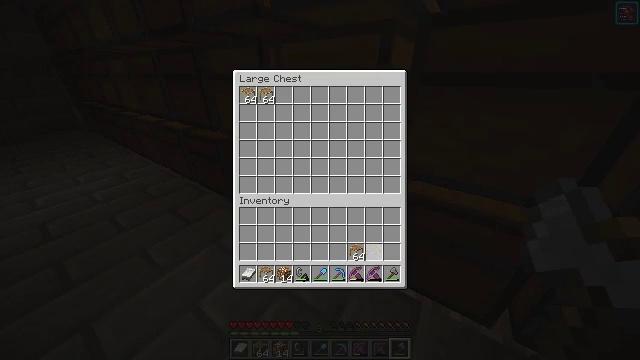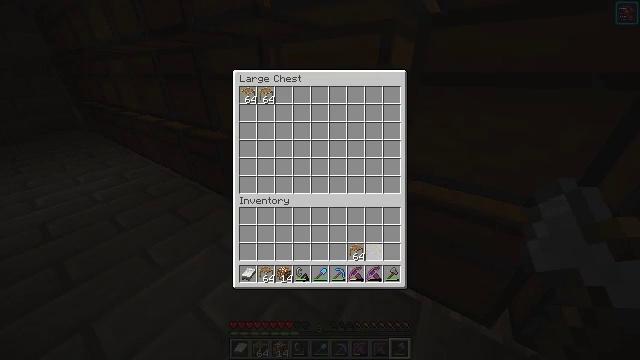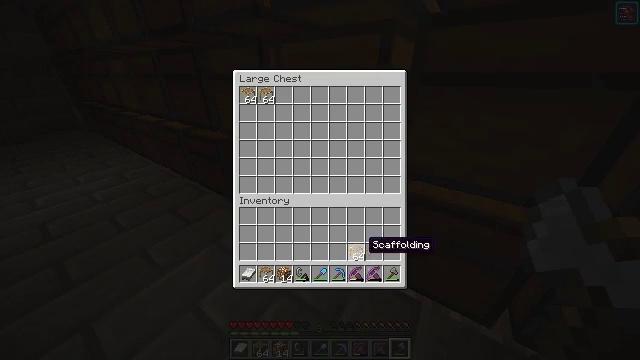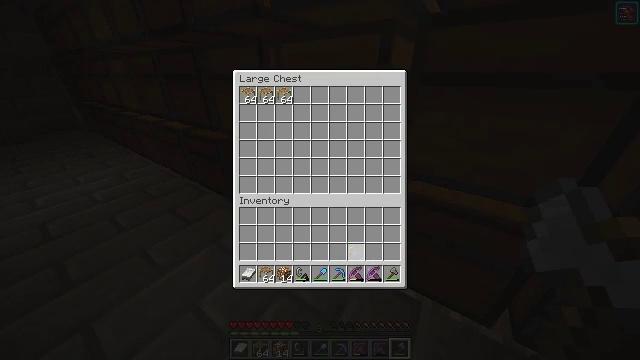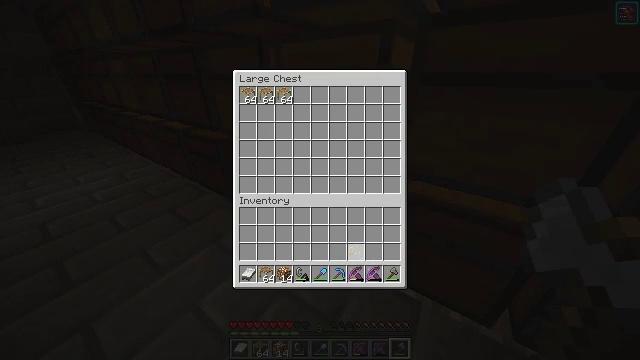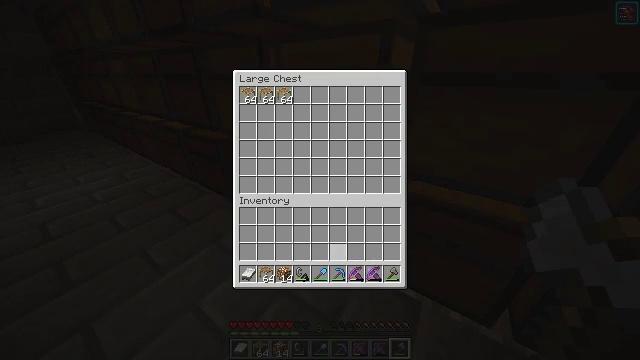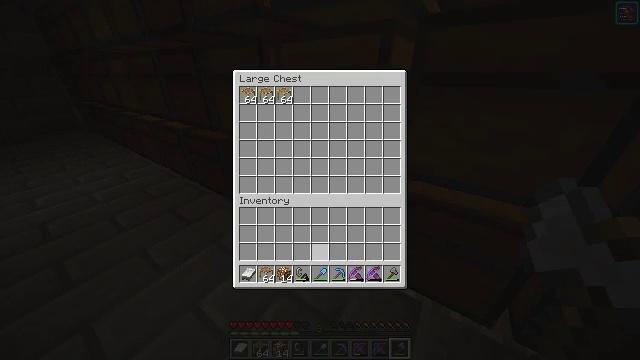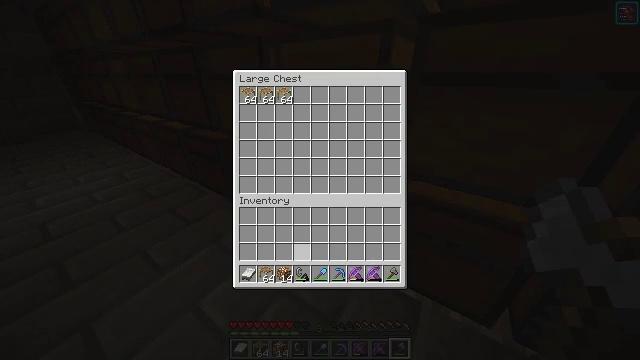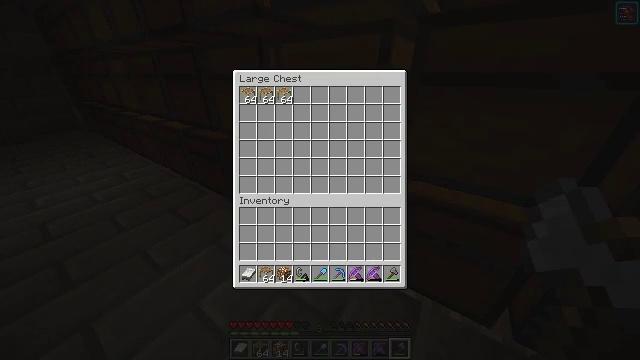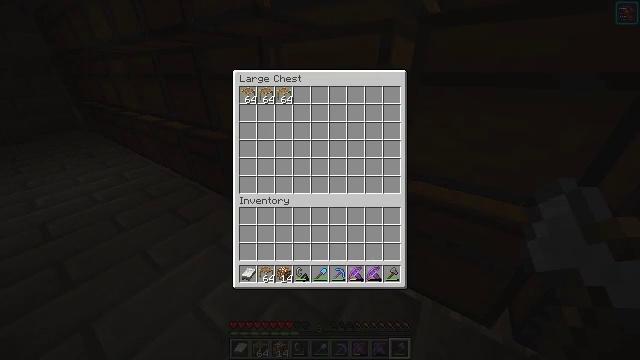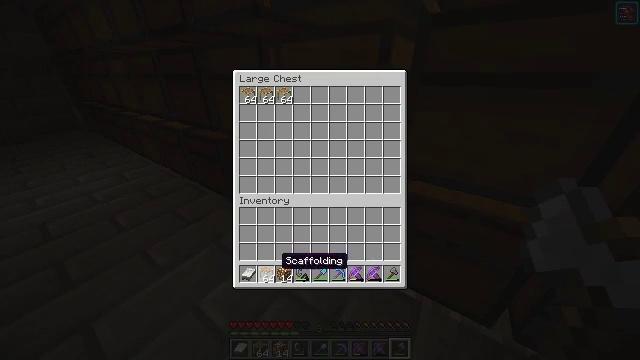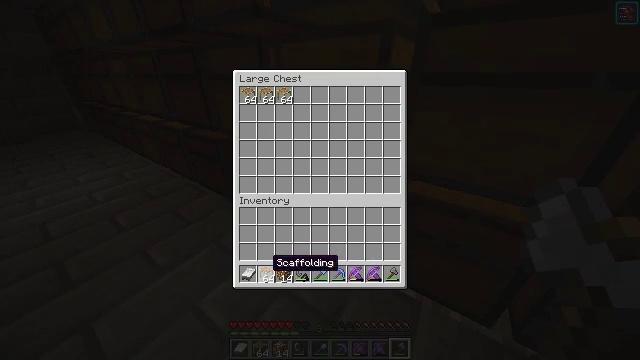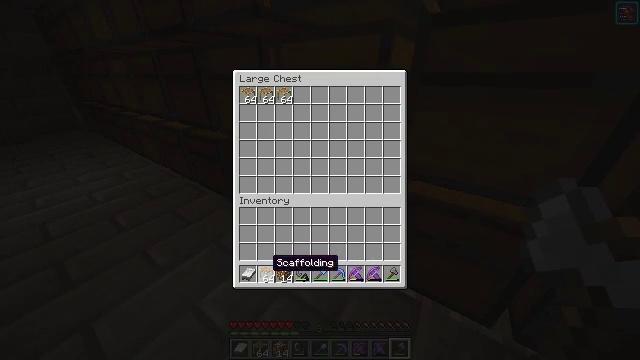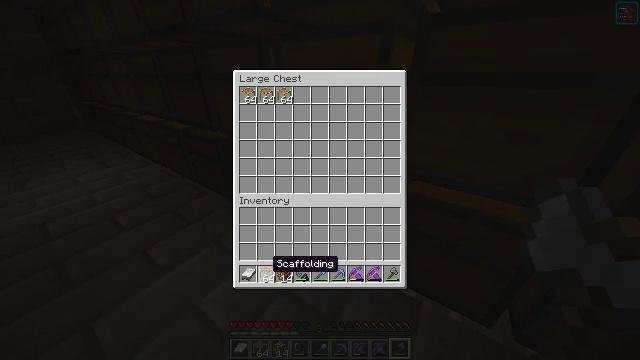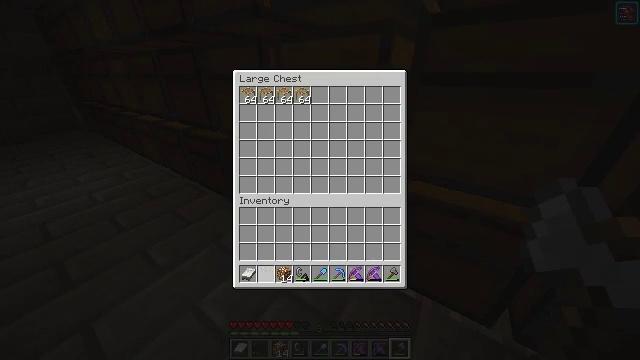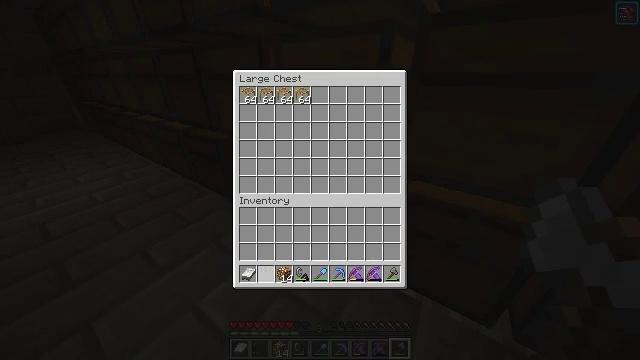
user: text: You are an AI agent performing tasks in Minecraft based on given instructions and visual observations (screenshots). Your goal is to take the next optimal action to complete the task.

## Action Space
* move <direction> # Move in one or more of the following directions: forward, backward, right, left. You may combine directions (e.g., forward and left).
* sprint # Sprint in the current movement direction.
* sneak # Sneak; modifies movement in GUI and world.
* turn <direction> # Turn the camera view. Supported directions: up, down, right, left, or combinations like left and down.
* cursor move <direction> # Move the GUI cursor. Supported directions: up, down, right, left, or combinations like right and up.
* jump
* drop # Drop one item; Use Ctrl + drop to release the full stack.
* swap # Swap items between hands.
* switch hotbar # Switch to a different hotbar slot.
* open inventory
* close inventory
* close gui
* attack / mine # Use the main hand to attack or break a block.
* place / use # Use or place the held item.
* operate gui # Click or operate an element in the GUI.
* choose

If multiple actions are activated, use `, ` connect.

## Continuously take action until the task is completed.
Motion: motion action
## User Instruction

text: Make a slime block with slimeballs.
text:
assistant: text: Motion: sneak
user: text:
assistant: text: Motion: sneak
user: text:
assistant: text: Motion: sneak, choose
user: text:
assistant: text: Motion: sneak, choose
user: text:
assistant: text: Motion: sneak, cursor move left
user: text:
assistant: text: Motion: sneak, cursor move left
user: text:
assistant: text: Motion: sneak, cursor move left
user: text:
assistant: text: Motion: sneak, cursor move left
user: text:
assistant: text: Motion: sneak
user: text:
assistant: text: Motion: sneak, cursor move left
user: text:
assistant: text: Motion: sneak, cursor move left
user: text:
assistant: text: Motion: sneak
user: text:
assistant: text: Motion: sneak
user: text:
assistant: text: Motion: sneak, choose
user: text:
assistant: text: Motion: sneak, choose
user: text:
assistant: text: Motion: sneak
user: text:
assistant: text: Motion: sneak
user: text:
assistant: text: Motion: sneak
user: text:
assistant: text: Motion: sneak
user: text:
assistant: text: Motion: sneak
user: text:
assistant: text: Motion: turn right and up, close gui
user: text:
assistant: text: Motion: turn right
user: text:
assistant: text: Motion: turn right
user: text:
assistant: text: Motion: move right, turn right
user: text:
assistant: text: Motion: move forward and move right, turn right
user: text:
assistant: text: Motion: move forward and move right, turn up
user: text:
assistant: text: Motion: move forward and move right, turn left and up
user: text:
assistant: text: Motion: turn left and up
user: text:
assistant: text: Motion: turn left and up
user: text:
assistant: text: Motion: use / place